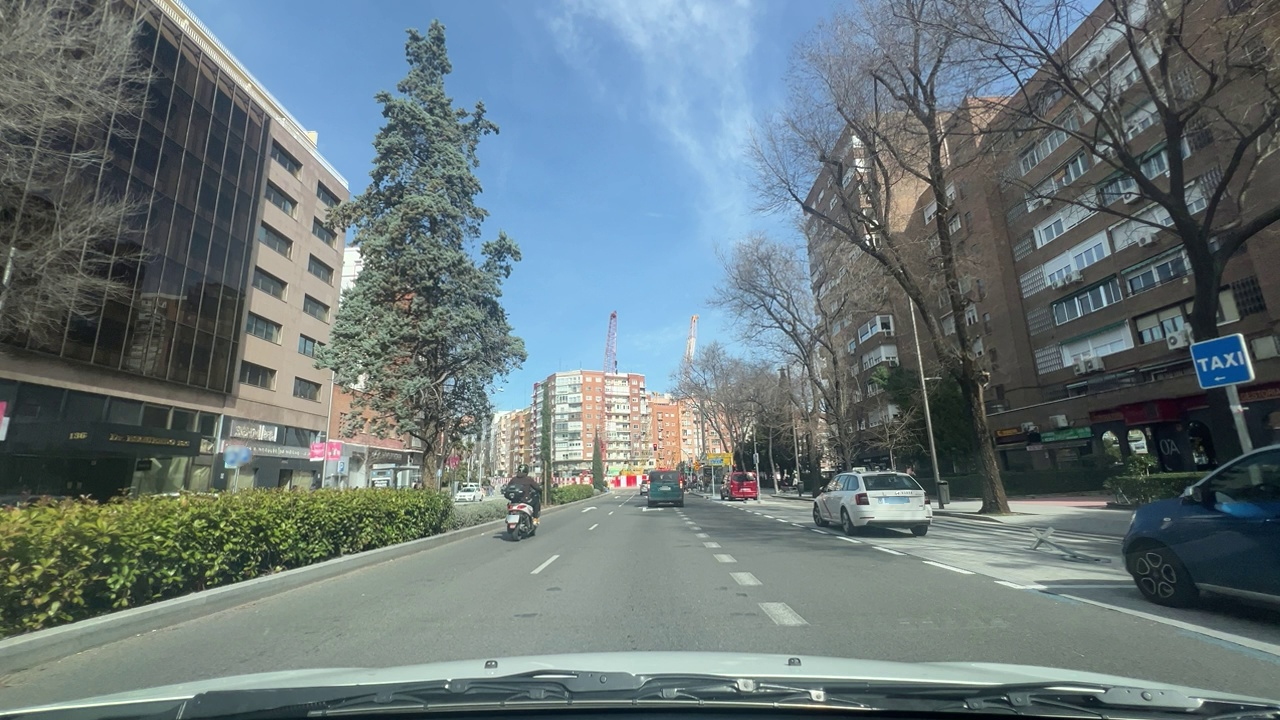
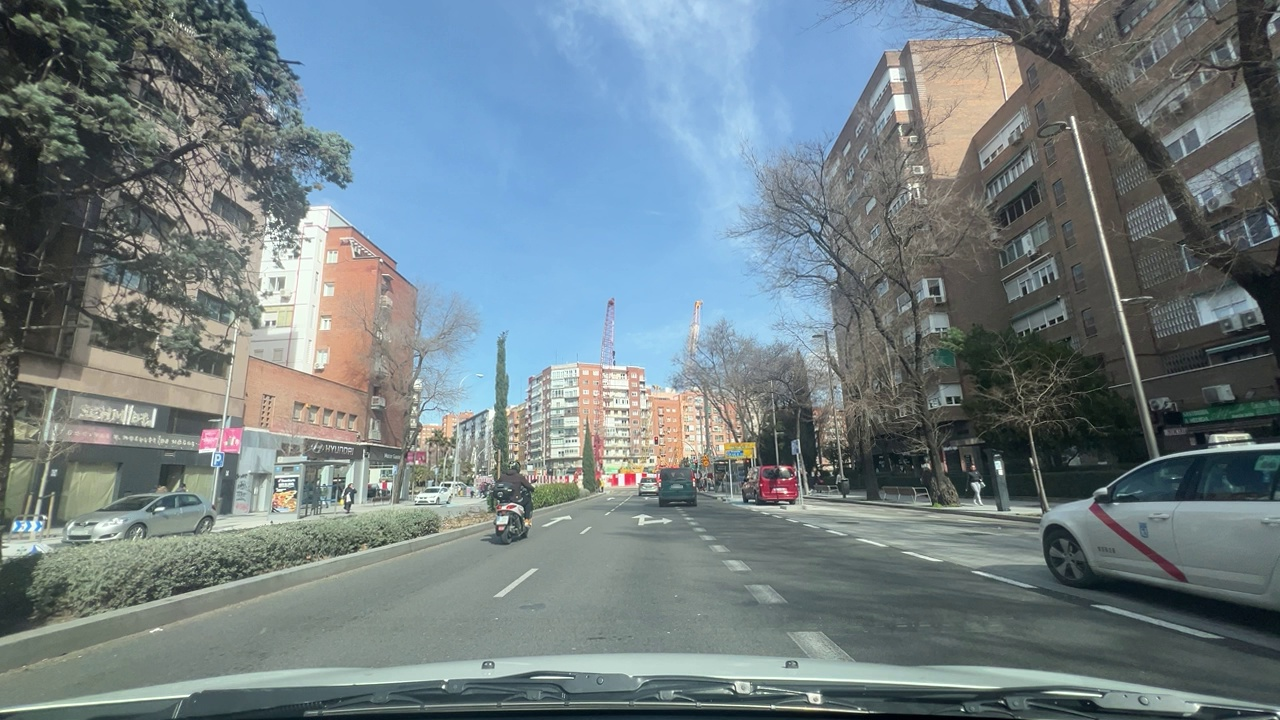
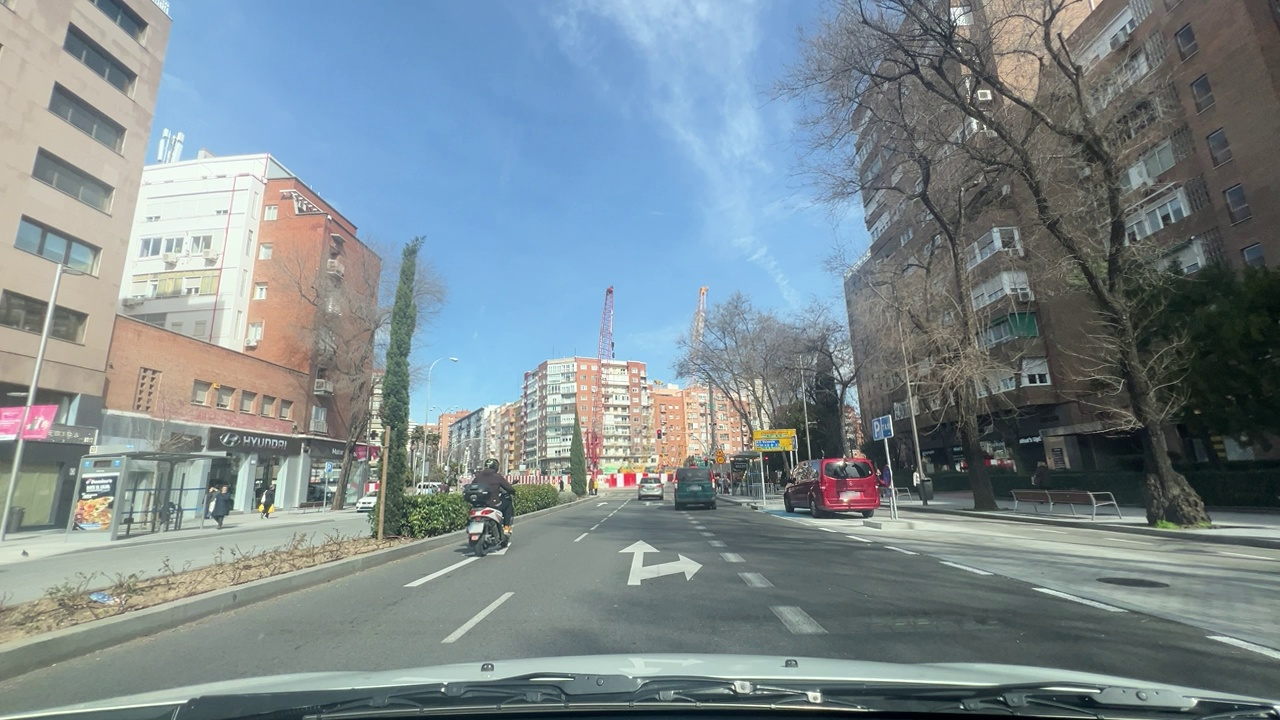
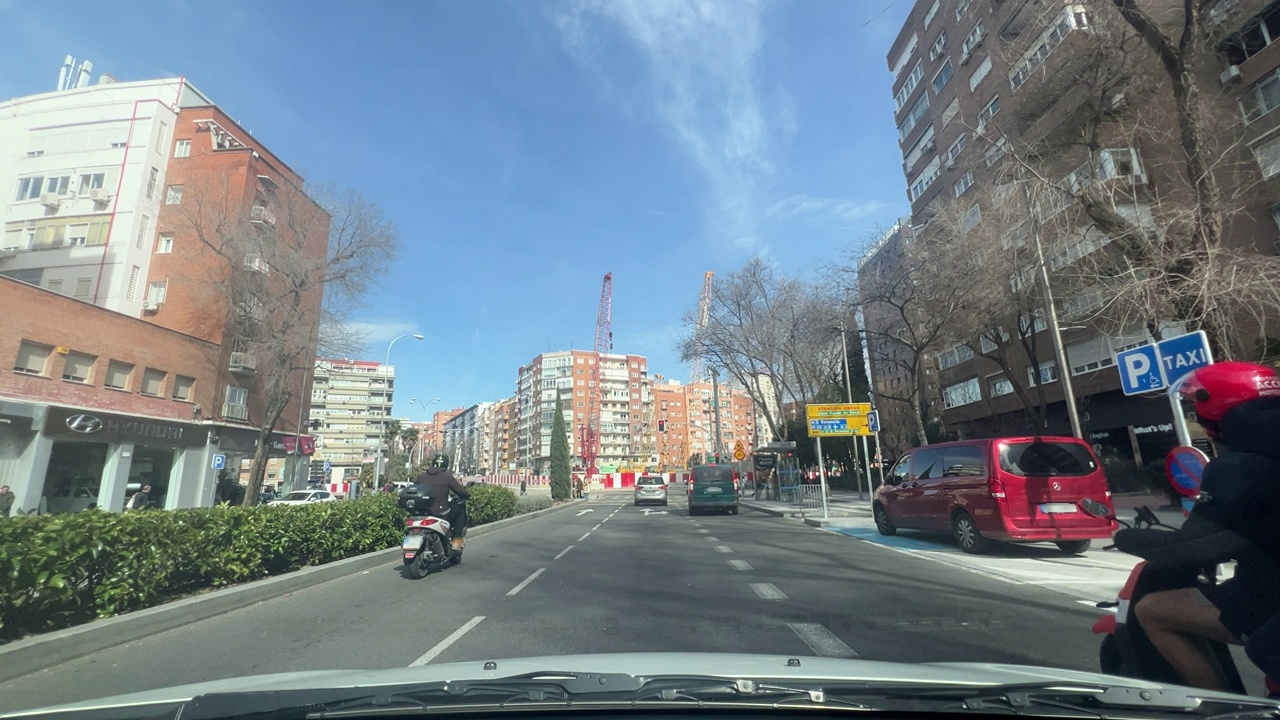
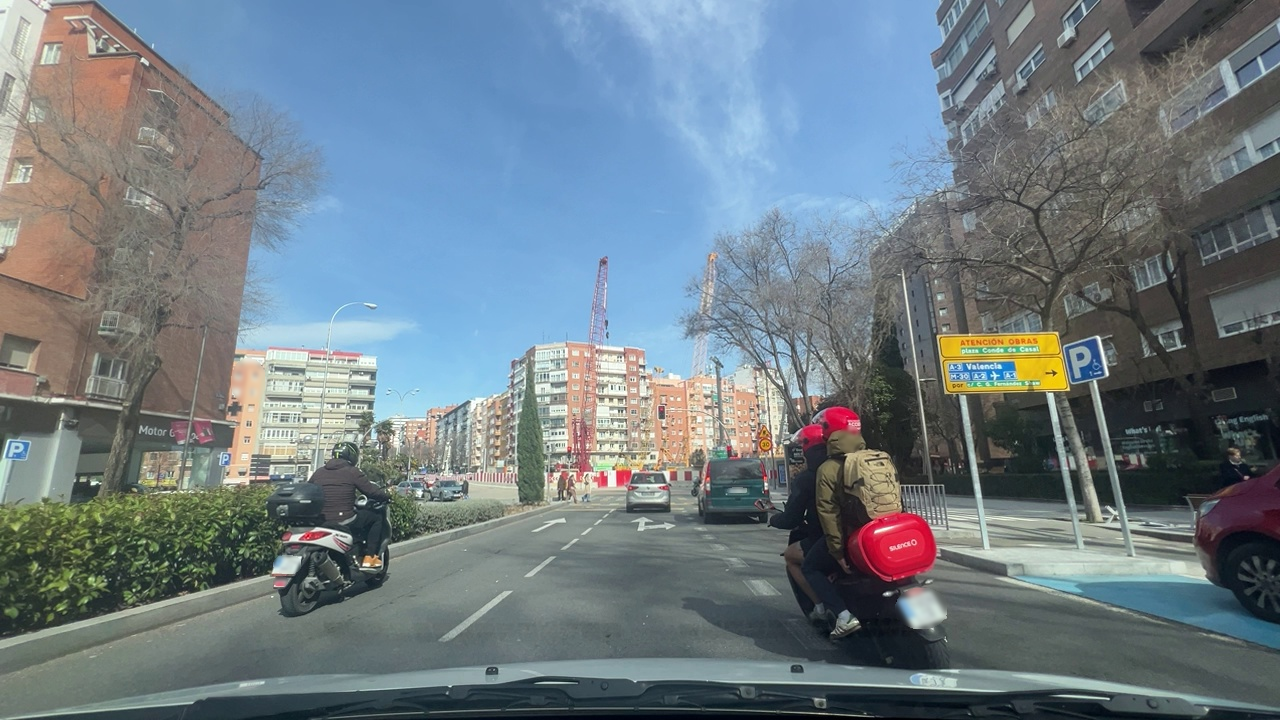
Situation: Traffic light
Question: Do you observe any red traffic light regulating the ego lane?
Answer: Yes
Reasoning: Approaching a three-lane road in the middle lane, Ego approaches a traffic light that is currently red, which can be seen in the centre of the road at the top of the overhang.

Situation: Traffic light
Question: What is the color of the traffic light regulating the ego lane?
Answer: Red
Reasoning: There are two red traffic lights, one above the lanes and another on the right-hand side, both for the same lanes.

Situation: Traffic light
Question: Is the ego vehicle positioned in a dedicated right-turn lane before the traffic light?
Answer: No
Reasoning: There are two red traffic lights, one above the lanes and another on the right-hand side, both for the same lanes.

Situation: Traffic light
Question: Is the ego vehicle positioned in a dedicated left-turn lane before the traffic light?
Answer: No
Reasoning: Approaching a three-lane road in the middle lane, Ego approaches a traffic light that is currently red, which can be seen in the centre of the road at the top of the overhang.

Situation: Traffic light
Question: Are multiple traffic lights regulating the ego direction of travel displaying different colors simultaneously?
Answer: No
Reasoning: There are two red traffic lights, one above the lanes and another on the right-hand side, both for the same lanes.